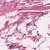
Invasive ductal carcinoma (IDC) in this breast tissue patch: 1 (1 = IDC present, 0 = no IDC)